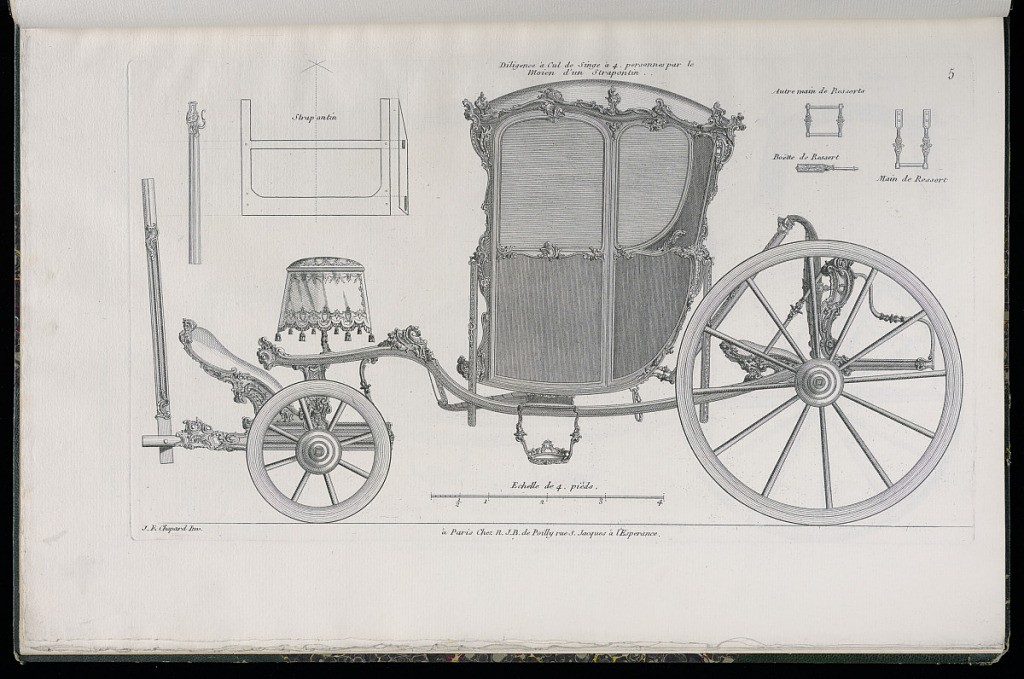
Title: Diligence à Cul de Singe à 4 Personnes par le Moien d’un Strapontin
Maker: Jean-François Chopard, French, active 18th century
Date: ca. 1750
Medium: Engraving on paper
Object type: Bound print
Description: Plate 5, Folio 5 of a series of 13 prints of designs for carriages or coaches. Carriage decorated with rocaille motifs, shown in elevation, with details of the various parts at upper left and upper right. The body of the coach is asymmetrical and is made of panels decorated with mounts, possibly executed in bronze. The folding seat shown in elevation at upper left allowed for four passengers to ride in the vehicle.